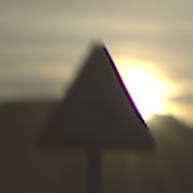
Verkehrszeichen: KurveLinks
Umgebung: Outdoor, Nature
Tageszeit: SunriseSunset
Wetter: PartlyCloudy
Licht: Natural
Jahreszeit: NotSpecified
Kontrast: HighContrast